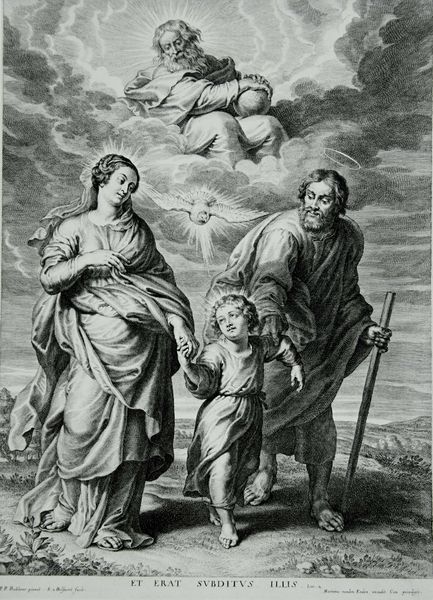
Titel: Et erat subditus illis. Hl. Wandlung
Künstler: Schelte à Bolswert
Standort: Köln
Institution: Wallraf-Richartz-Museum
Schlagwörter: gott, himmel, mann, vogel, weiß, wolken, landschaft, blume, blumen, frau, grau, kleid, licht, schwarz, zeichnung, gürtel, weg, wiese, wolke, bart, augen, bibel, falten, steine, taube, signatur, erde, natur, gehen, sonne, boden, gewand, haare, mantel, drei, familie, kind, mutter, paar, vater, blatt, pflanzen, stock, engel, holzschnitt, kieselsteine, schrift, stab, grafik, graphik, füsse, flucht, barfuss, lichtstrahl, religion, strahlen, druck, druckgraphik, lithographie, schnitt, radierung, stich, illustration, schwarzweiß, text, buchstaben, haarkranz, kugel, gravur, buchdruck, heiligenschein, nimbus, christus, jesus, ostern, reise, kund, heiliger, himel, heilige, wanderstab, heilig, maria, kupferstich, madonna, christen, jerusalem, welt, petrus, graus, sohn, ikone, wanderung, christi, josef, joseph, ägypten, geist, zeichnugn, latein, heilige familie, jesuskind, blöd, wörter, dreifaltigkeit, christ, heiliger geist, strahlenkranz, gottvater, flucht nach ägypten, dreieinigkeit, betlehem, trinität, gottessohn, hl familie, heilige famile, heiliger geiste, auszuig, chwaerz, gottmaria, hl.familie, kupferstuich, aufpassen, baare, wolklen, goitvater, szck, dreifalttigkeit